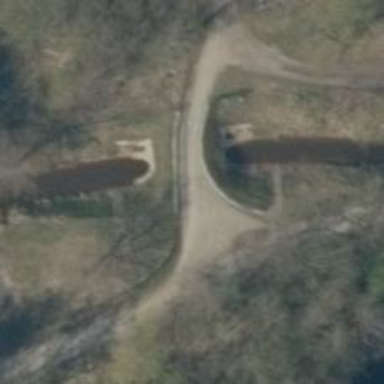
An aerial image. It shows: Gravel path on bridge.